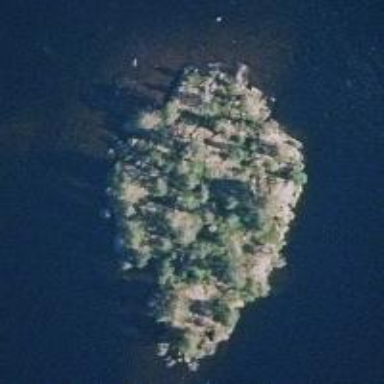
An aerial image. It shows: Islet.